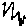
Label: zigzag